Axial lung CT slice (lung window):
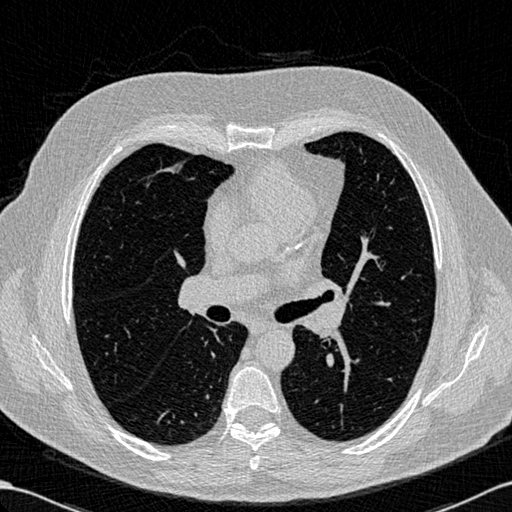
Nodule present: no